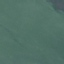
Label: SeaLake